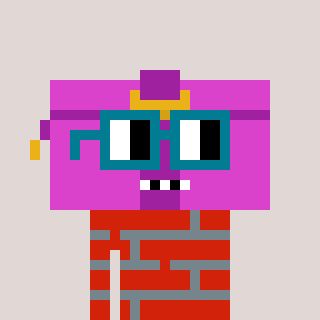
a pixel art character with square dark green glasses, a clutch-shaped head and a red-colored body on a warm background